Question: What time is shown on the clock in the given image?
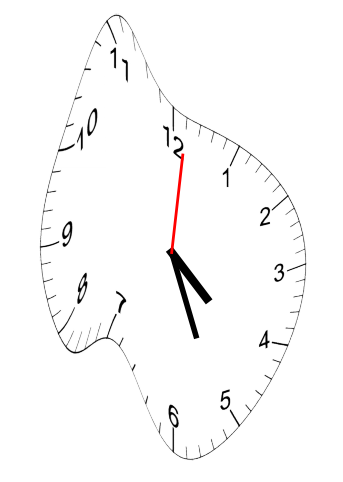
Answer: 04:26:01